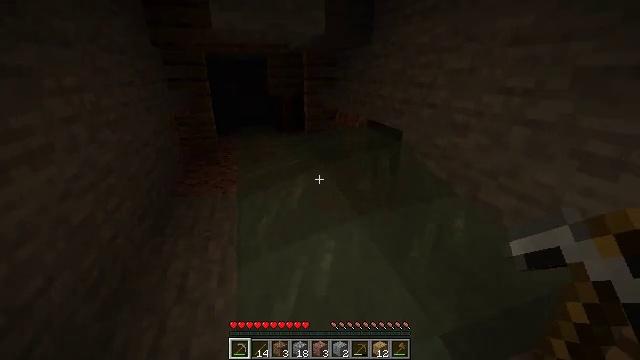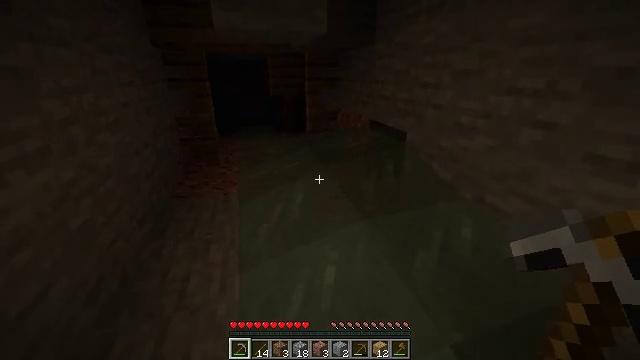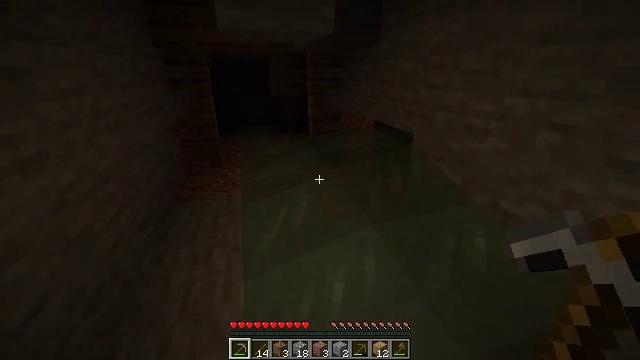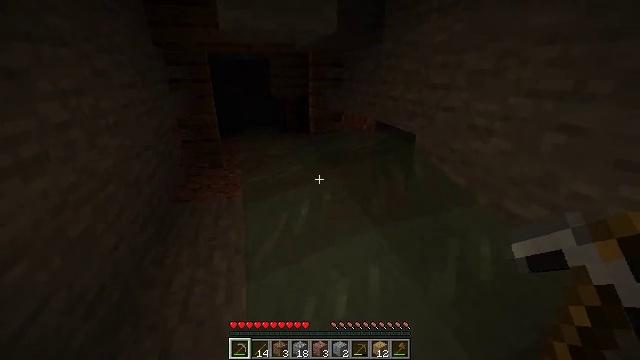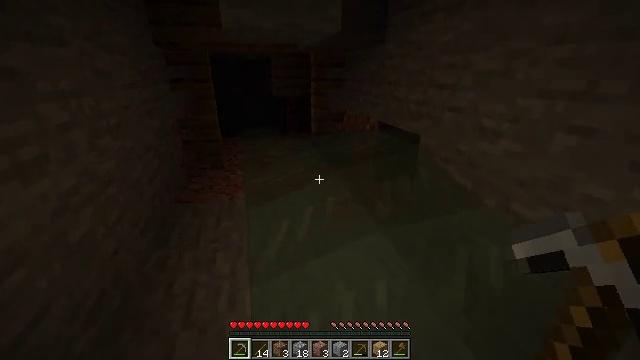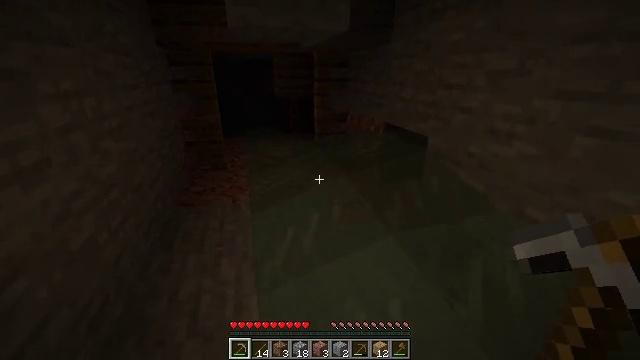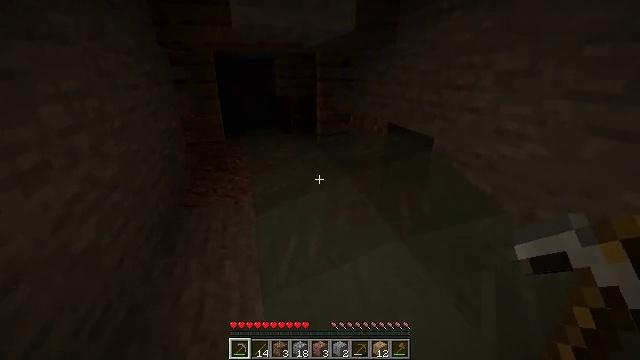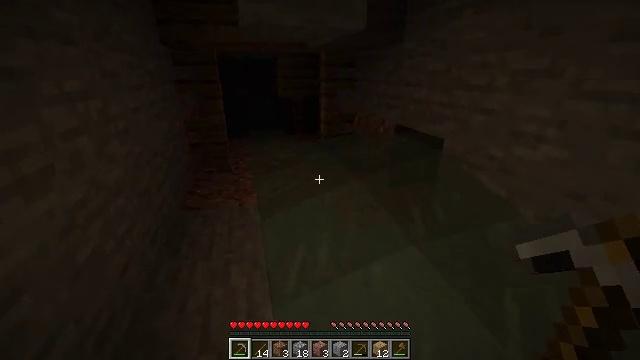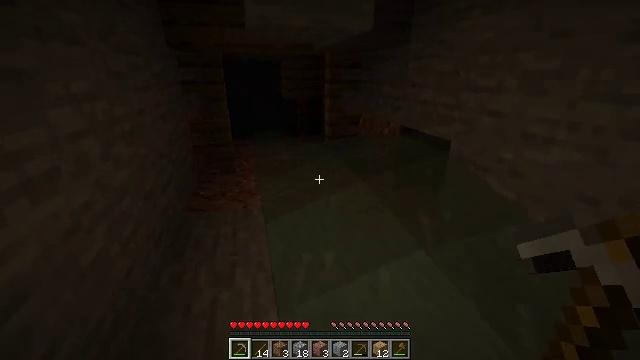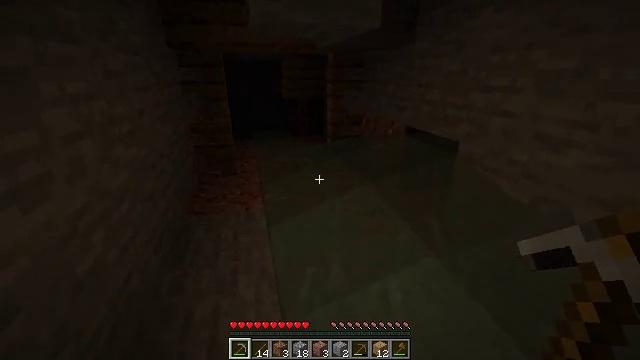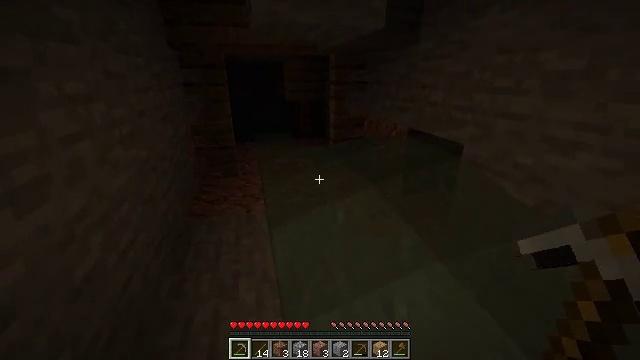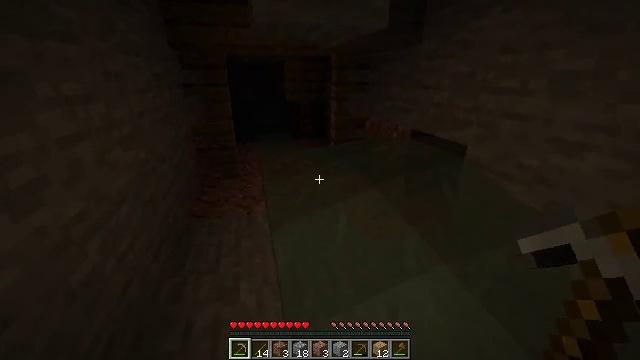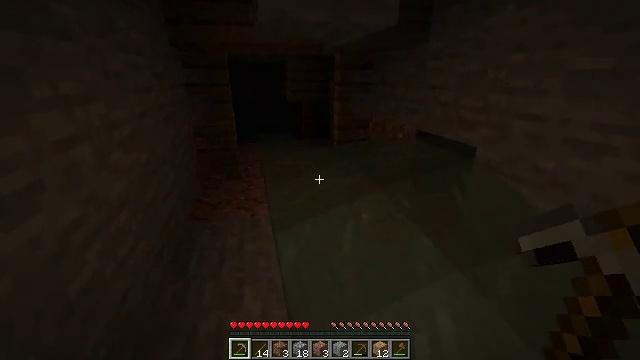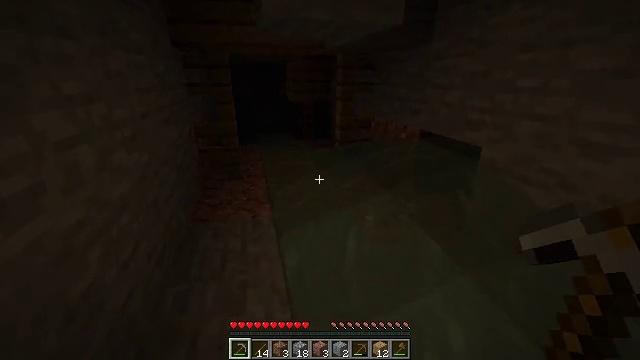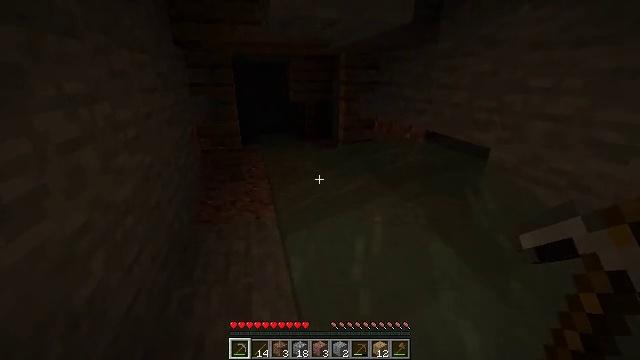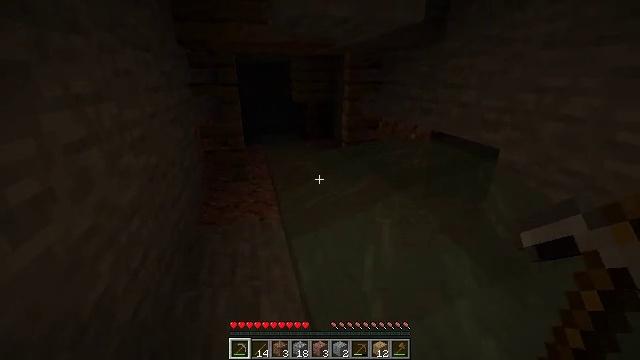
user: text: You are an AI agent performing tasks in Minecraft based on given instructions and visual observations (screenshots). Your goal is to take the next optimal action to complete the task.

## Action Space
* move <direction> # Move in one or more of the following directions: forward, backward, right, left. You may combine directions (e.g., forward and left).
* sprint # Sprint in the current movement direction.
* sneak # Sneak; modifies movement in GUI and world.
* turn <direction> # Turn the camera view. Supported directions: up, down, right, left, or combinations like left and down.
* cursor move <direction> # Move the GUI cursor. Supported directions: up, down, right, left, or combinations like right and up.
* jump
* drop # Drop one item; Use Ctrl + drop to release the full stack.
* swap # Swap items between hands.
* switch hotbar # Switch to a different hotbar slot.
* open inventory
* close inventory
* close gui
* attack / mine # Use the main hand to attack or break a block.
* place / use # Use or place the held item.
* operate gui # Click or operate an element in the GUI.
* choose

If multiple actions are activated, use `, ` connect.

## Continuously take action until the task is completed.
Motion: motion action
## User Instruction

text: Collect the oak planks from the structure.
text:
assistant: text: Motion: move forward and move left
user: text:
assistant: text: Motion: move forward and move left
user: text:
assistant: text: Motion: move forward and move left
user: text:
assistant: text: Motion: move forward and move left
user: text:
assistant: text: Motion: move forward and move left
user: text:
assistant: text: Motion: move forward and move left
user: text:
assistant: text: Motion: move forward and move left
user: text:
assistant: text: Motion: move forward and move left
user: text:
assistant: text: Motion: move forward and move left
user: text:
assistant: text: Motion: move forward and move left
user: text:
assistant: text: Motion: move forward and move left
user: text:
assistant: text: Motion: move forward and move left
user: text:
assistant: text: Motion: move forward and move left
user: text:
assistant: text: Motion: move forward and move left
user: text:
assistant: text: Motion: move forward and move left
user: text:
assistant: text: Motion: move forward and move left
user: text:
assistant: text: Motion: move forward and move left
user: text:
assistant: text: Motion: move forward and move left
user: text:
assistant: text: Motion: move forward and move left
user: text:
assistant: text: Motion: move forward and move left
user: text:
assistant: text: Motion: move forward and move left
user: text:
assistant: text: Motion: move forward and move left
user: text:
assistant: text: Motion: move forward and move left
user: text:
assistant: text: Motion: move forward and move left
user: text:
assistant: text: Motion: move forward and move left
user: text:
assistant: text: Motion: move forward
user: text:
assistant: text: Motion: move forward
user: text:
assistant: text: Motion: move forward
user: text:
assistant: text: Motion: no_op
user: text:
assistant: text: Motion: no_op